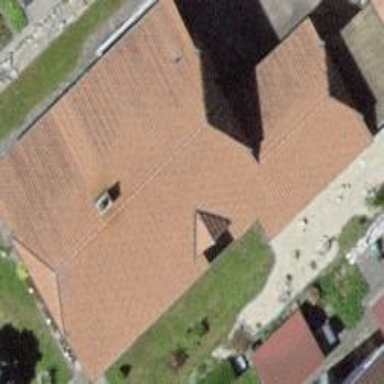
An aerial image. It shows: Residential building.